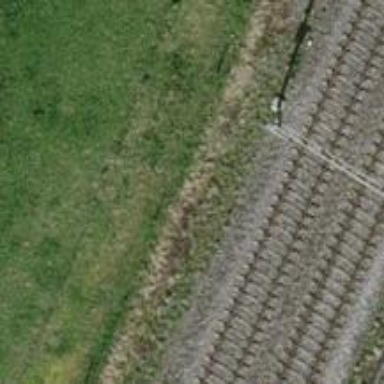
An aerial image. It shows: Power pole.